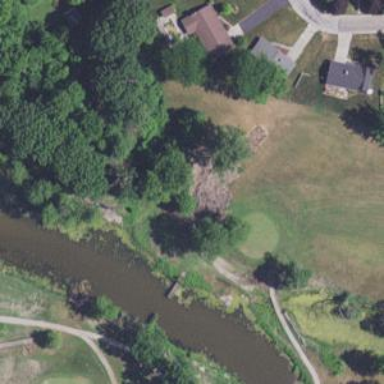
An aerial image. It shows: Golf hole.